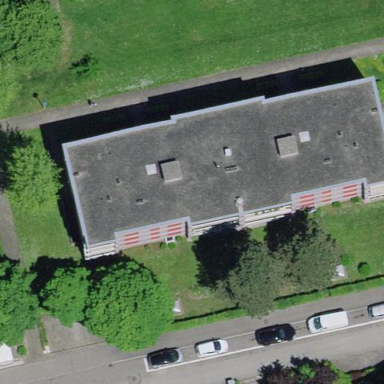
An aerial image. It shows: Building.